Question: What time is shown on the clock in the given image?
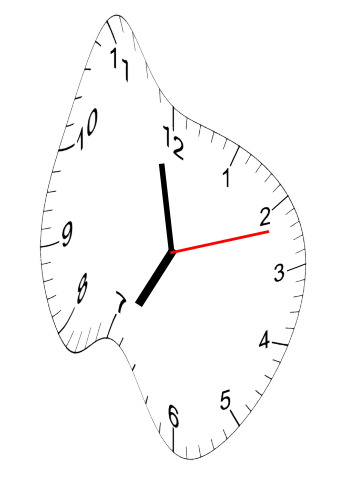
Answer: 06:58:12